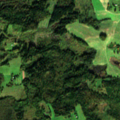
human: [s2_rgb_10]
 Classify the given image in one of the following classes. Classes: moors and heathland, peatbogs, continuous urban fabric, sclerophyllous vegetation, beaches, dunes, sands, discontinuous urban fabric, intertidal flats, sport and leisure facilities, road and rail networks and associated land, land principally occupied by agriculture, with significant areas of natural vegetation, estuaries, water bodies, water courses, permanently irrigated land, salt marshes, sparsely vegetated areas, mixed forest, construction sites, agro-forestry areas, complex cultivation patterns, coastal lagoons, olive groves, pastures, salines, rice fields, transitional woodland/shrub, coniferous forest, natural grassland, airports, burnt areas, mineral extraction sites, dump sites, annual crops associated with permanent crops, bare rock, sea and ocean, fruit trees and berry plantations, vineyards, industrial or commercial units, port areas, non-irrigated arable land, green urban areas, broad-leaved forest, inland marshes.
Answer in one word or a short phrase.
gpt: non-irrigated arable land, complex cultivation patterns, land principally occupied by agriculture, with significant areas of natural vegetation, broad-leaved forest, coniferous forest, mixed forest